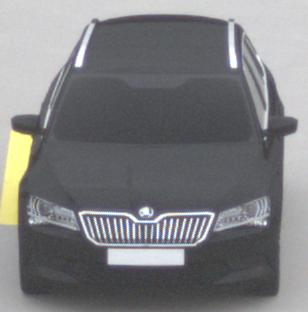
Make: Skoda
Model: Superb Combi 1.4 TSI
Detailed model: Superb (III) Combi
Model produced from: 2015/09
Model produced until: 2018/06
Doors: 5
Color: black
Road condition: dry road
Daytime: morning or afternoon
Contrast: low contrast